Question: I have an 'article' styled like with this class:
'''
.stretchedToMargin {
display: block;
position:absolute;
height:100%;
bottom:0;
top:0;
left:0;
right:0;
}
'''
This is fine: the article takes always the whole vertical space. For articles longer than the screen, a scrollbar is shown.
But, for articles extending further than the screen, when I need to scroll to view the content, the background is not set. The 'article' is split between a part with the right background and a part with the wrong background.
How can I force my 'article' to be actually as high as the content, at least as high as the viewport?
## EDIT
Adding an example: <URL>
An the corresponding screenshot:

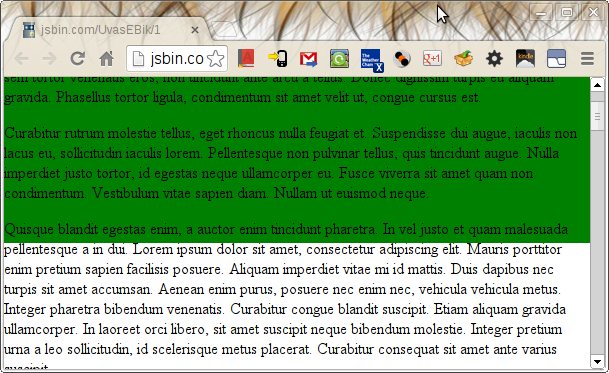
Answer: You could use min-height: 100vh which is 100% of the viewport height. So the article would be at least 100% of the viewport height.